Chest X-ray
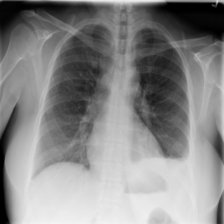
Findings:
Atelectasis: negative
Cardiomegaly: negative
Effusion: positive
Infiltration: positive
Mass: negative
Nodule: negative
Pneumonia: negative
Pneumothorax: negative
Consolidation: negative
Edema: negative
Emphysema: negative
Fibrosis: negative
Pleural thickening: negative
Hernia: negative